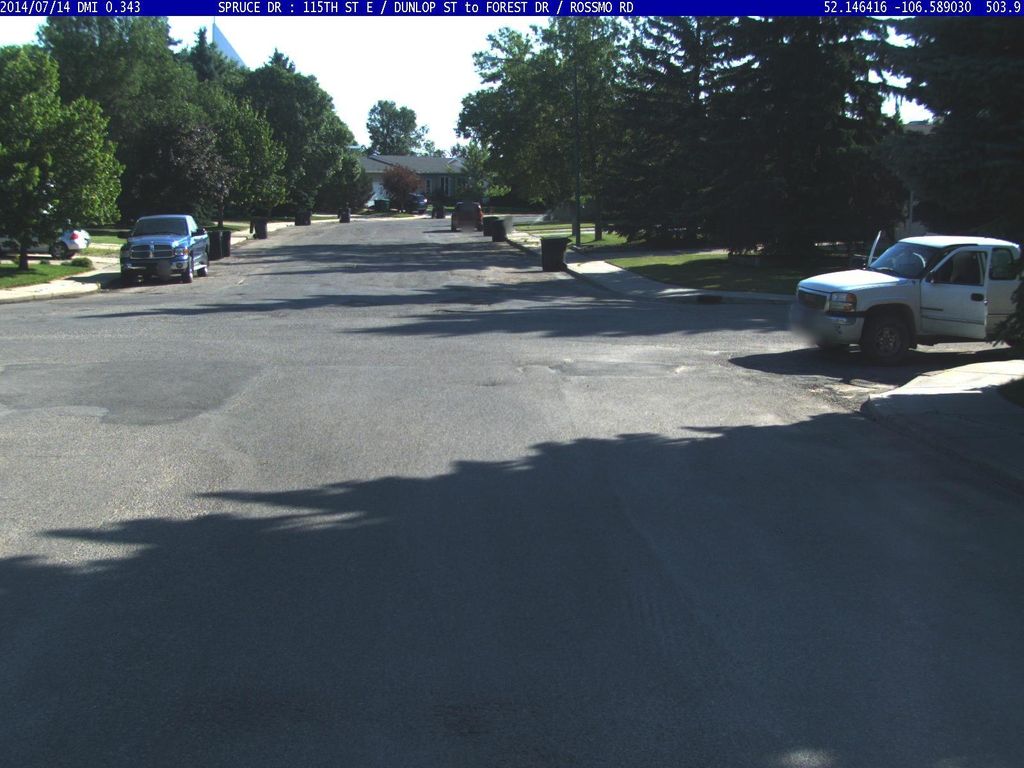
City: saskatoon